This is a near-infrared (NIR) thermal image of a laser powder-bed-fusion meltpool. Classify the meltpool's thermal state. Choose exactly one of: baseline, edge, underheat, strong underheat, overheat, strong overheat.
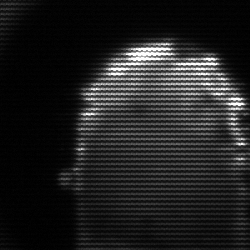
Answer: baseline